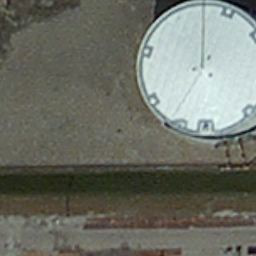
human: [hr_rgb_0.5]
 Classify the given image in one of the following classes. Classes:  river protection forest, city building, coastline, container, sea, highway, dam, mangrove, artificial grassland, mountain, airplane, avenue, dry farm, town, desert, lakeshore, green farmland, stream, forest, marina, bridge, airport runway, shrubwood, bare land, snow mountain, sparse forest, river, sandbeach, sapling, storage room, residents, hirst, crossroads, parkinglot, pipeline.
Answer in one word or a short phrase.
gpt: storage room